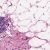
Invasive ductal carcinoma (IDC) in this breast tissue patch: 0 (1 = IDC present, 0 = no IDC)